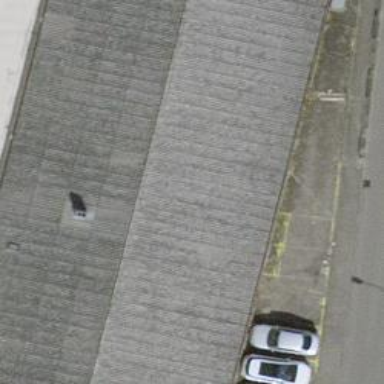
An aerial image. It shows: Warehouse.